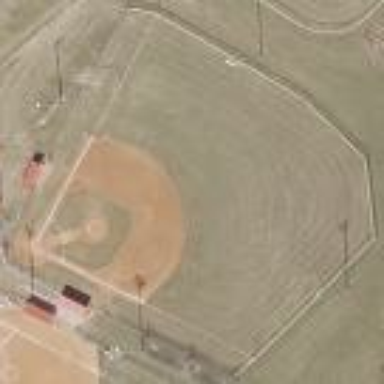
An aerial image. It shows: Baseball pitch for leisure and sports activities.